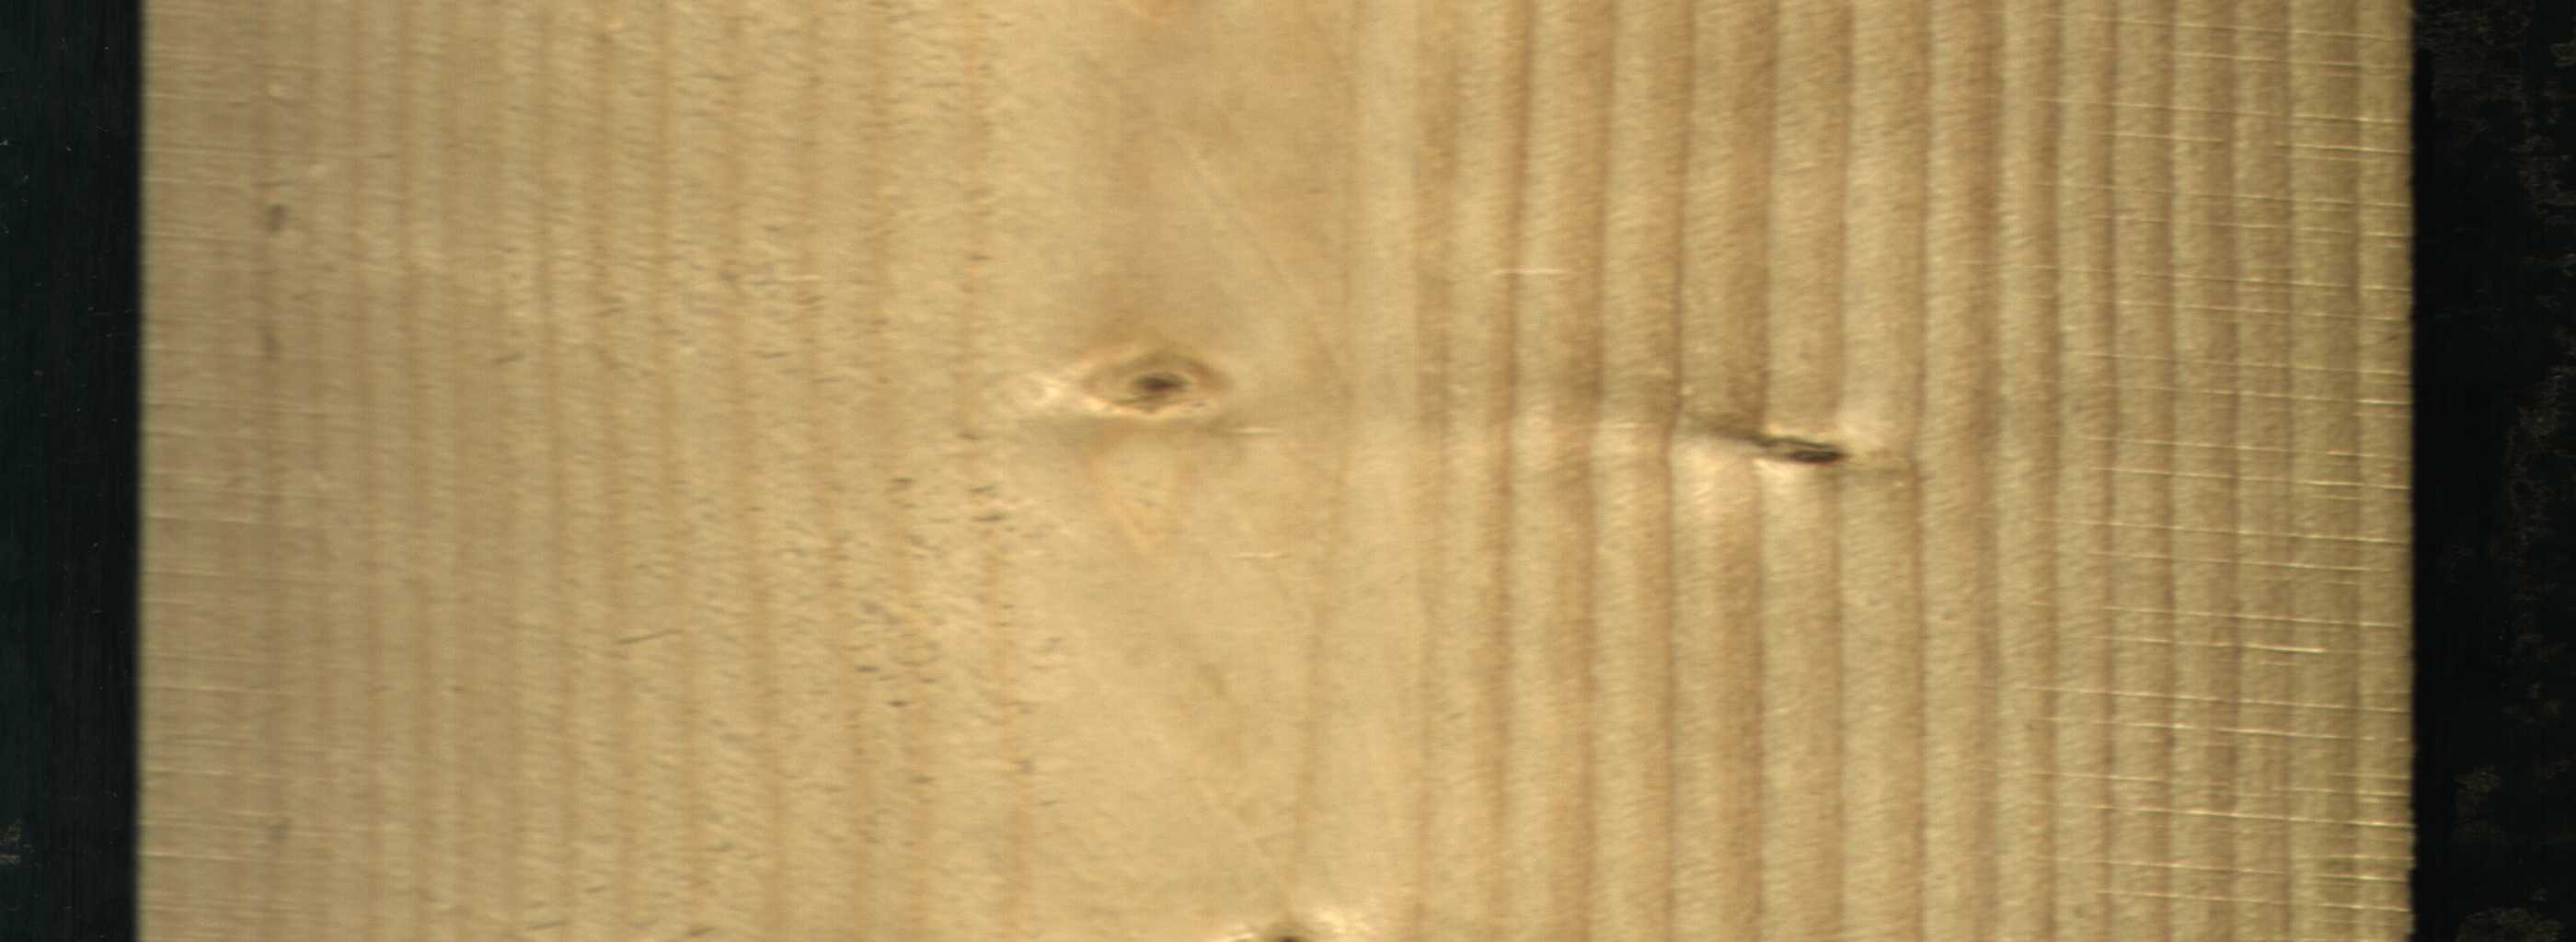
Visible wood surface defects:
Live_Knot
Live_Knot
Live_Knot